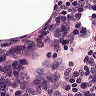
Metastatic tissue present: no